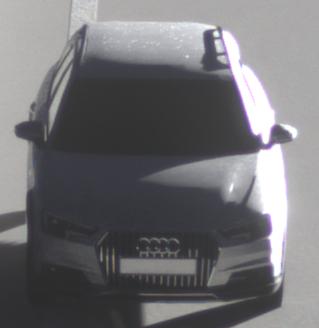
Make: Audi
Model: A4 Allroad 45 TFSI
Detailed model: A4 (B9) allroad
Model produced from: 2019/02
Model produced until: 2019/05
Doors: 5
Color: white
Road condition: dry road
Daytime: sunrise or sunset
Contrast: high contrast